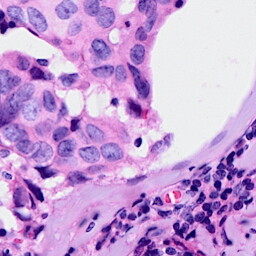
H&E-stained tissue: Breast